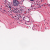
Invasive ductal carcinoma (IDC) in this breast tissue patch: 0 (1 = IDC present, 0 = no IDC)